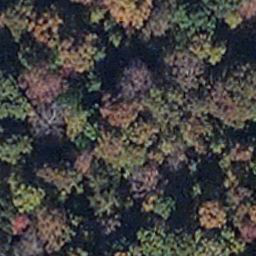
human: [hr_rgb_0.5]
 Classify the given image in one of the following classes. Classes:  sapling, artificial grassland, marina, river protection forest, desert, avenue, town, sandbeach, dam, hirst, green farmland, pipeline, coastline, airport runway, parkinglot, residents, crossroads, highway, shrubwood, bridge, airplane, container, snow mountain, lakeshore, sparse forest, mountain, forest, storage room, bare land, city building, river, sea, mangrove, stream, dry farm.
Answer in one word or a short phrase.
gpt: mangrove